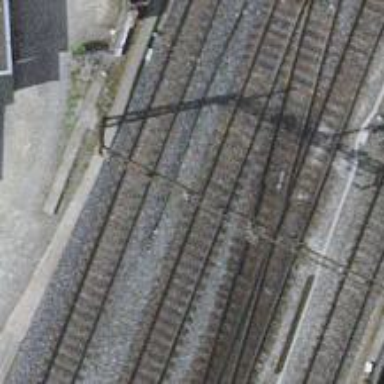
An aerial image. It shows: Bridge with single railway track electrified by contact line.